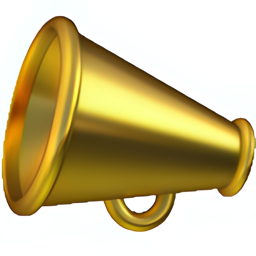
Name: cheering megaphone
Emoji: 📣
Group: Objects
Sub-group: sound